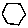
Label: hexagon